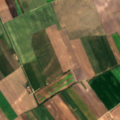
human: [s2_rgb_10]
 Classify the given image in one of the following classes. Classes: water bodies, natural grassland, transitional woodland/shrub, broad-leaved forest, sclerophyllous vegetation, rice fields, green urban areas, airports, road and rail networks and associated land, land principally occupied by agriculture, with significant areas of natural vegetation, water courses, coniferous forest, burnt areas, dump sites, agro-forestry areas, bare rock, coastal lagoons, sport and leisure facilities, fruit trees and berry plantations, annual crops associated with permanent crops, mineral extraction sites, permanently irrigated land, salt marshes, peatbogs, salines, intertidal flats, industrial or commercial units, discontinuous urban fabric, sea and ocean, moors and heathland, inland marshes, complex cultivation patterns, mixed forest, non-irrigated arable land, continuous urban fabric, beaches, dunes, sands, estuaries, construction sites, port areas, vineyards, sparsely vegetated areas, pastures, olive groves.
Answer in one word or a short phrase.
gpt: non-irrigated arable land